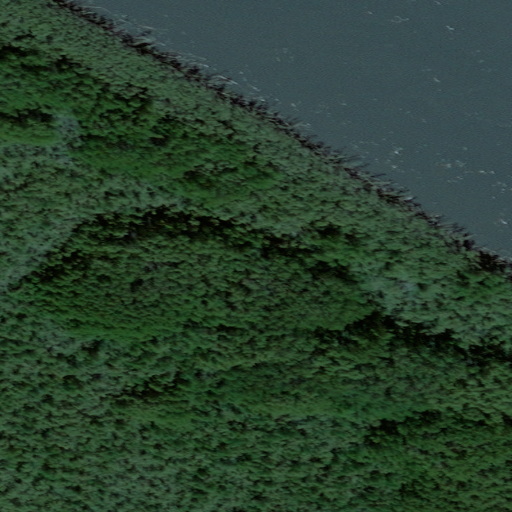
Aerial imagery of island in Alaska named Turtle Island containing only unknown